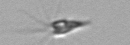
Label: Calciopappus